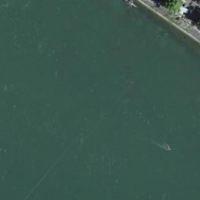
EUNIS habitat code: 15
Species observed at this site:
Plantago major
Lamium maculatum
Aquilegia vulgaris